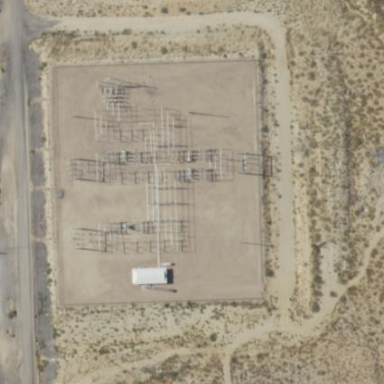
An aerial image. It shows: Outdoor power substation enclosed by fence. The substation operates at the transmission level.